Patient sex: M
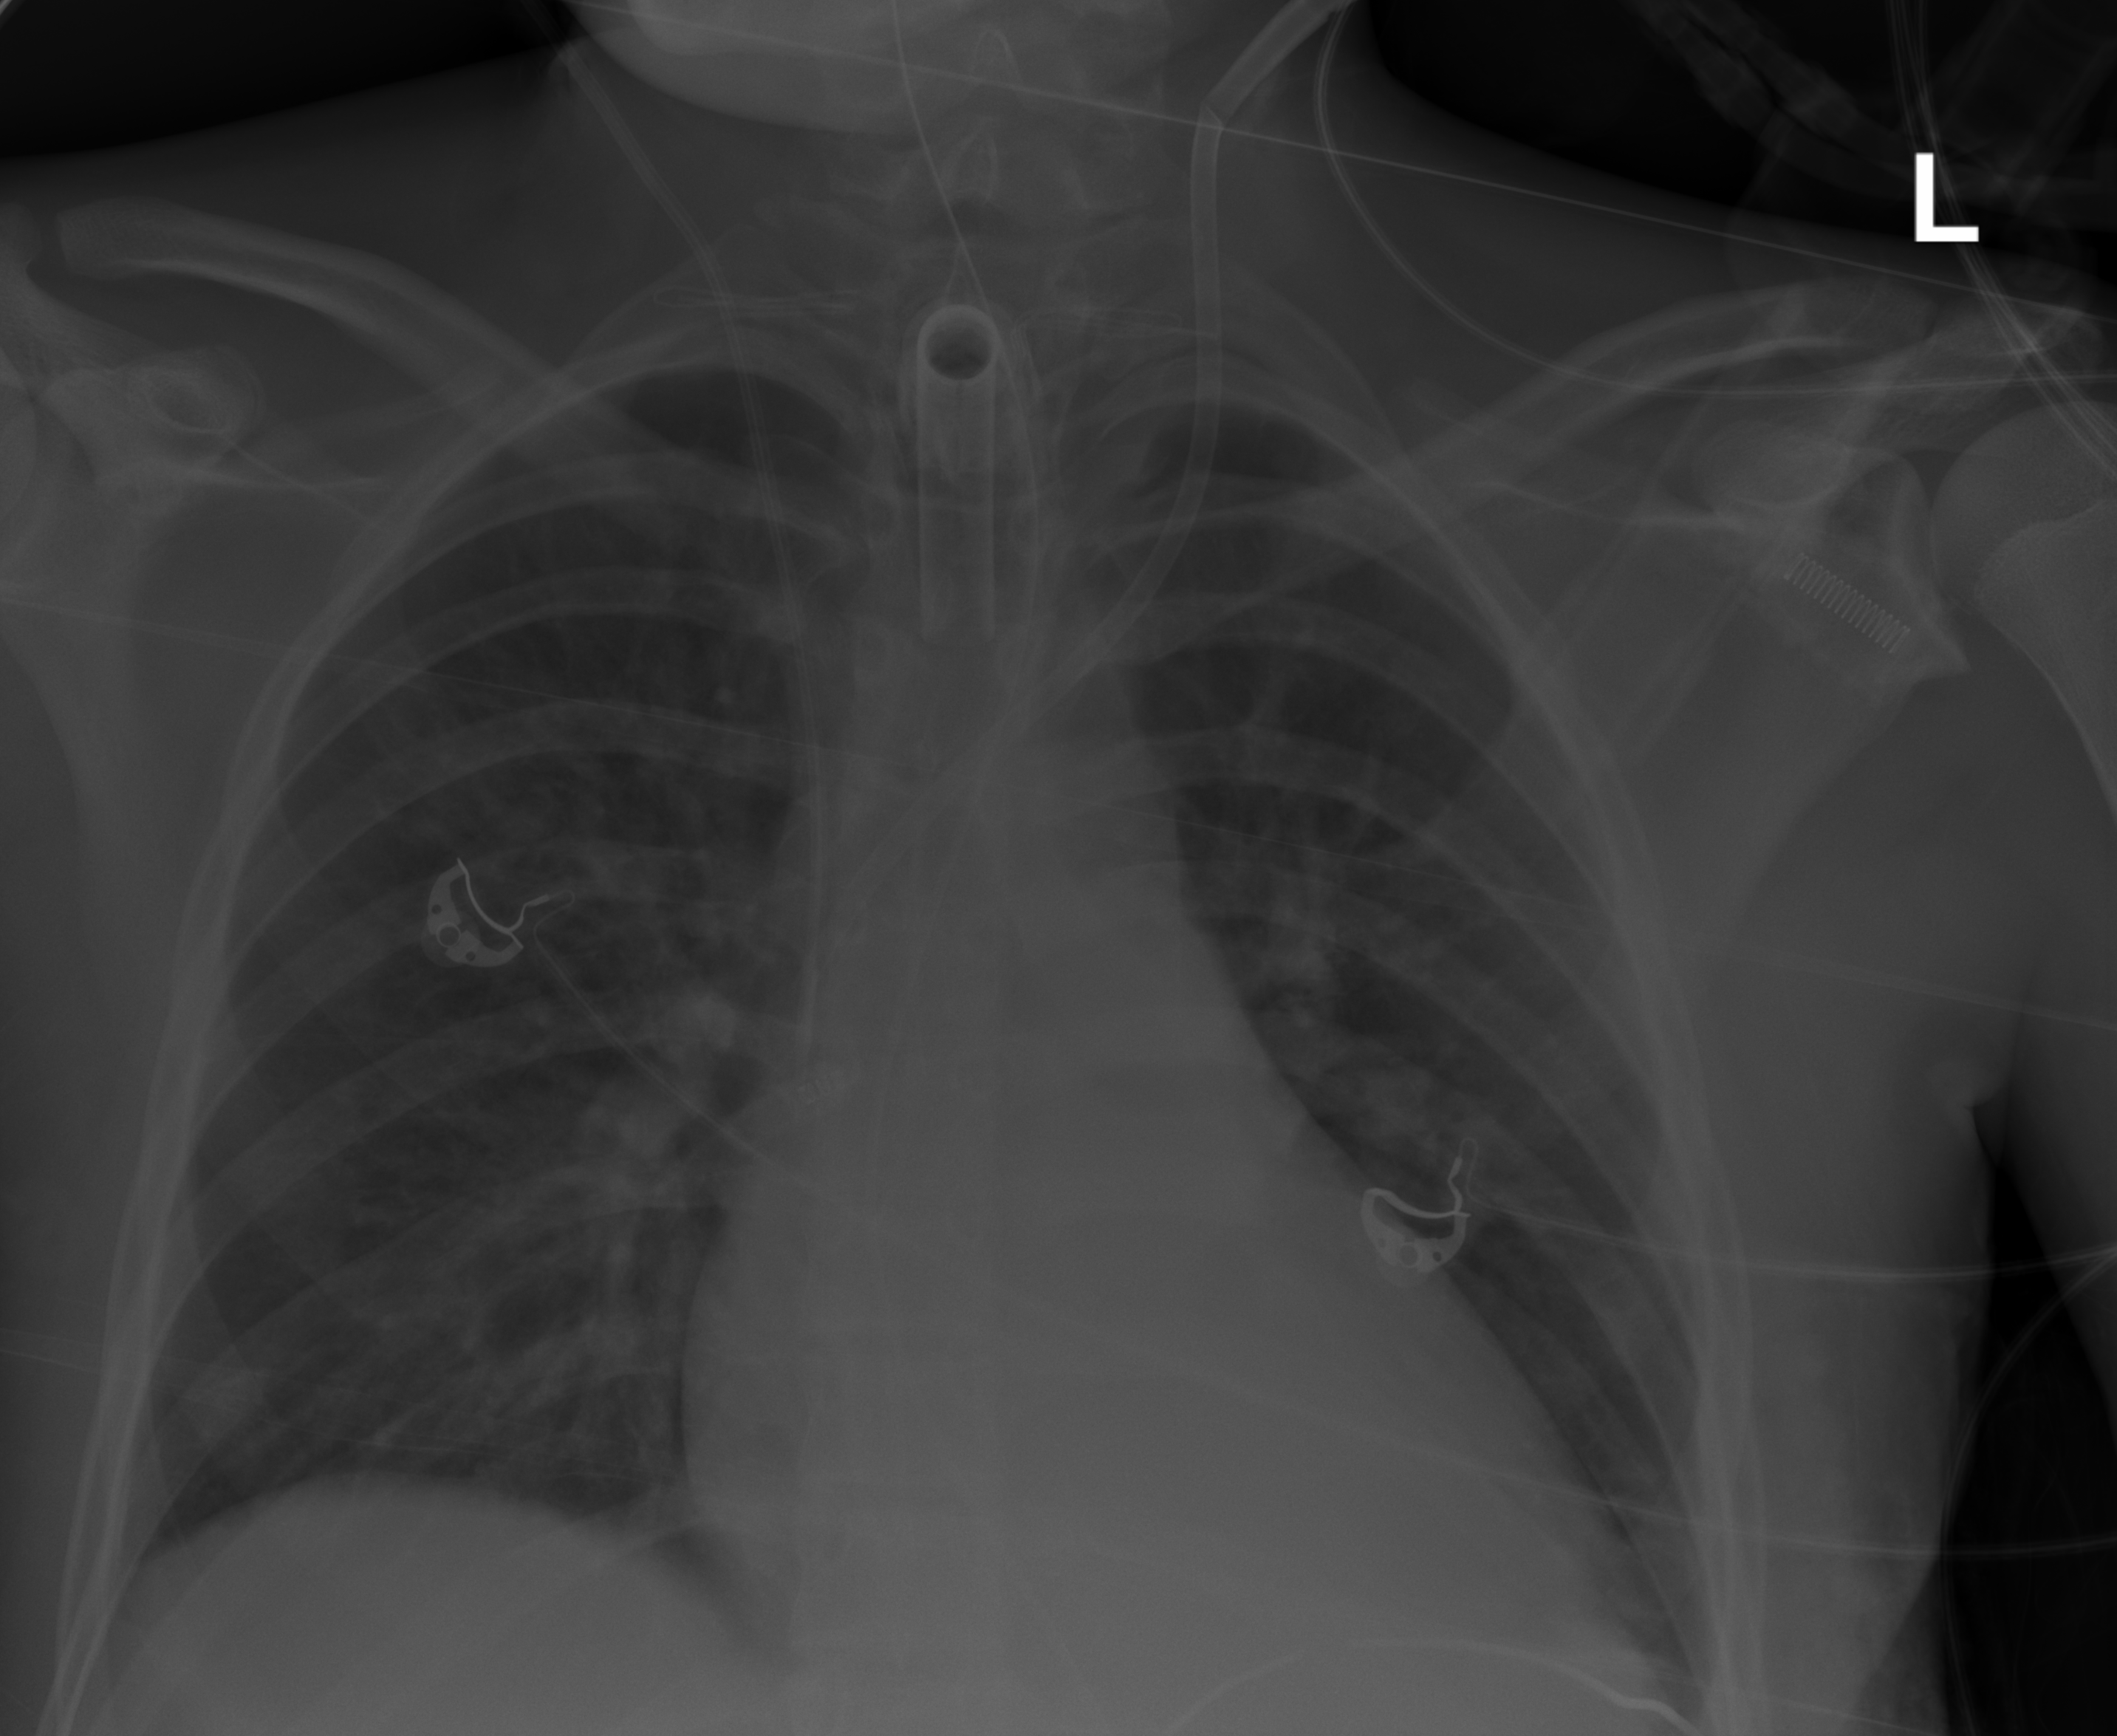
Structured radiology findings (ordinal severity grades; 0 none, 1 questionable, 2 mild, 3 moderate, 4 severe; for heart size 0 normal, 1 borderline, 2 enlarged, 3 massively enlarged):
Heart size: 2
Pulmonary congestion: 2
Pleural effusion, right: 2
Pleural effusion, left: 0
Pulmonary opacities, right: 2
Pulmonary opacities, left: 0
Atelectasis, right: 0
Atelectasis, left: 0